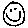
Label: smiley face